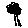
Label: tree